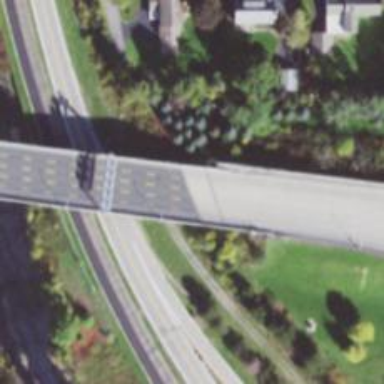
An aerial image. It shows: Motorway.